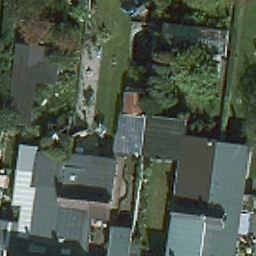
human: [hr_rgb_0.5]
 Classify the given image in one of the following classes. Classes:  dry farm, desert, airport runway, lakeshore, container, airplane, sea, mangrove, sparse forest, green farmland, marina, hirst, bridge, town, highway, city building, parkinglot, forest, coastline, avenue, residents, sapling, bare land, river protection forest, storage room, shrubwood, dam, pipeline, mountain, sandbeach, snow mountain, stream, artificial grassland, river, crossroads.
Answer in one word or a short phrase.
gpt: residents